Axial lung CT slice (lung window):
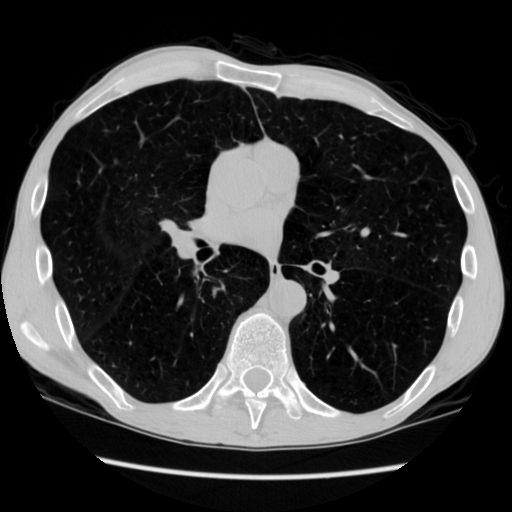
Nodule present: no